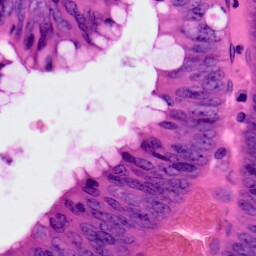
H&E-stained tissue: Colon